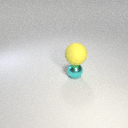
small cyan metal sphere below large yellow rubber sphere